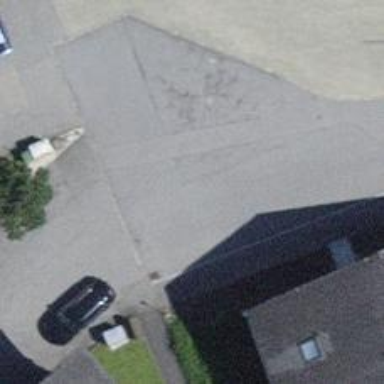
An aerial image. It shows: Residential road.